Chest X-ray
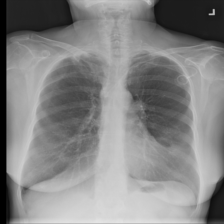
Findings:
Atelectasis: negative
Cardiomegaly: negative
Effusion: negative
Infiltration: negative
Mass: negative
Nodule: negative
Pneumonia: negative
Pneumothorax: negative
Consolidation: negative
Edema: negative
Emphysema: positive
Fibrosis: negative
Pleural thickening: negative
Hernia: negative